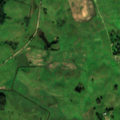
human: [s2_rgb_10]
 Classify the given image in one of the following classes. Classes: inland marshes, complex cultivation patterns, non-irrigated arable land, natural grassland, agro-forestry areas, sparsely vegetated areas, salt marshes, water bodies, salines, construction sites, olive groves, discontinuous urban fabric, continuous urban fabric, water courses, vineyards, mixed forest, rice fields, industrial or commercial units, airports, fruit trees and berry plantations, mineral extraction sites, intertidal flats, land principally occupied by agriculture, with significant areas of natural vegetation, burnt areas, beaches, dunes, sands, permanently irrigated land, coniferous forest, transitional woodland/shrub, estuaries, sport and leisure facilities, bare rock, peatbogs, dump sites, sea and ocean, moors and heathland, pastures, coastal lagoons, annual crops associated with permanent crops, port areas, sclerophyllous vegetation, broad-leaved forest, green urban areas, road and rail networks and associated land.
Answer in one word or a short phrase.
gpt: non-irrigated arable land, pastures, land principally occupied by agriculture, with significant areas of natural vegetation